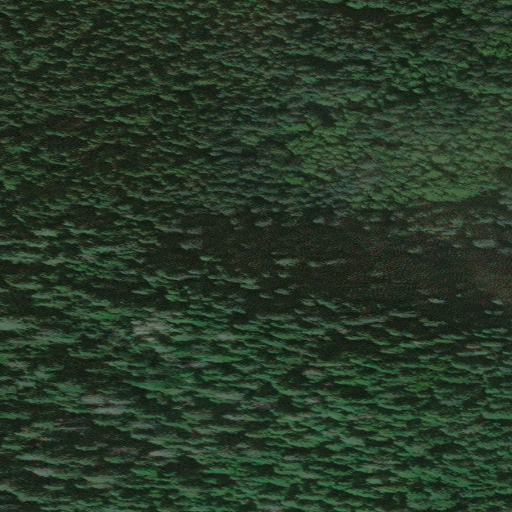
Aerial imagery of cape in Alaska named Brow Point containing only unknown